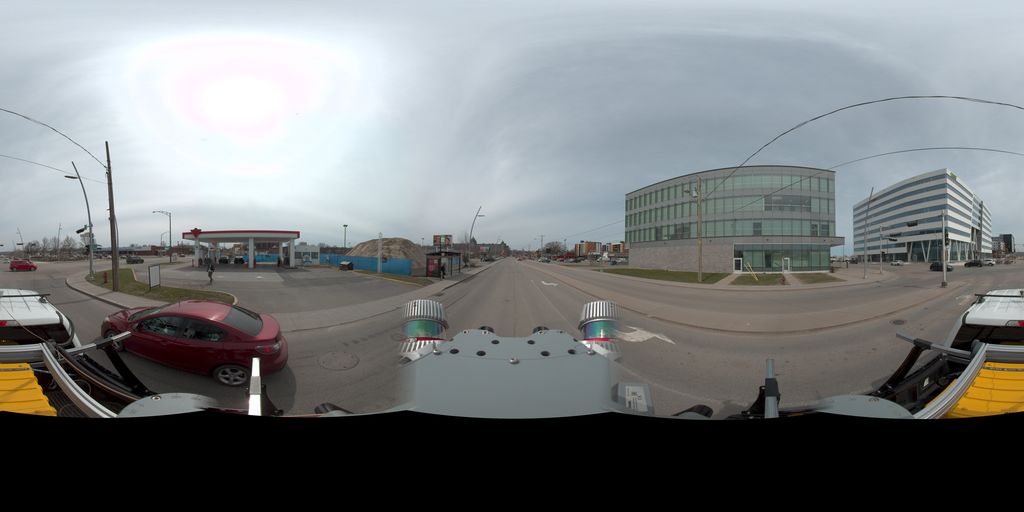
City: quebec_city